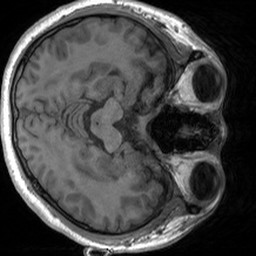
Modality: T1w
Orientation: axial
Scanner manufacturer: siemens
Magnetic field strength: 3 T
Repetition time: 1.54 s
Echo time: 0.00234 s